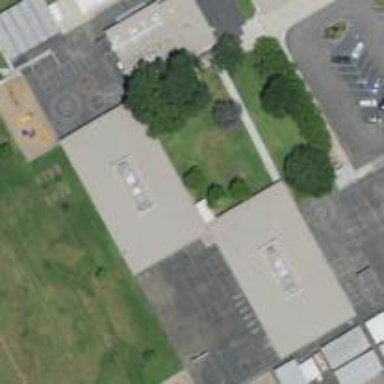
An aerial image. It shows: School.